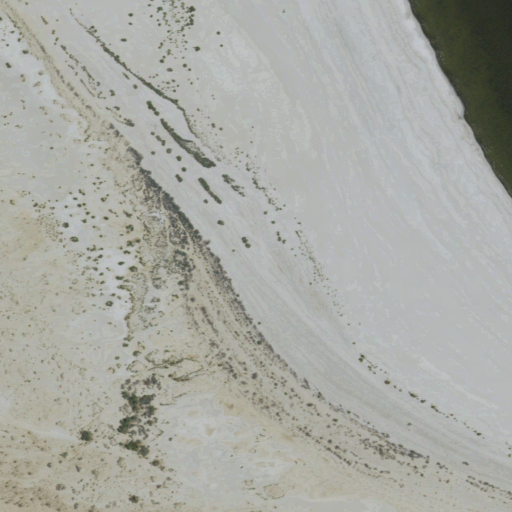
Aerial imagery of beach in California named Sea View Beach containing barren land, shrub, herbaceous wetlands, grassland, and open water